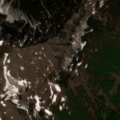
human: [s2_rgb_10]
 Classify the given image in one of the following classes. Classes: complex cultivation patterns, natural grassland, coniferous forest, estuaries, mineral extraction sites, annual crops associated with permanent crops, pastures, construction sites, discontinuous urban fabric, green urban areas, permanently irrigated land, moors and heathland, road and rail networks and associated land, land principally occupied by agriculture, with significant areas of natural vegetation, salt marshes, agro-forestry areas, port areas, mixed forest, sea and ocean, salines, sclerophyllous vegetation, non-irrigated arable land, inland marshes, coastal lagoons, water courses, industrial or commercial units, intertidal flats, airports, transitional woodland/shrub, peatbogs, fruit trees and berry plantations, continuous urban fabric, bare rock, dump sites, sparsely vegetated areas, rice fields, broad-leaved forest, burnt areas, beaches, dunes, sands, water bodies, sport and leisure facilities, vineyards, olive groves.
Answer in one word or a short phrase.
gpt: broad-leaved forest, coniferous forest, natural grassland, sparsely vegetated areas